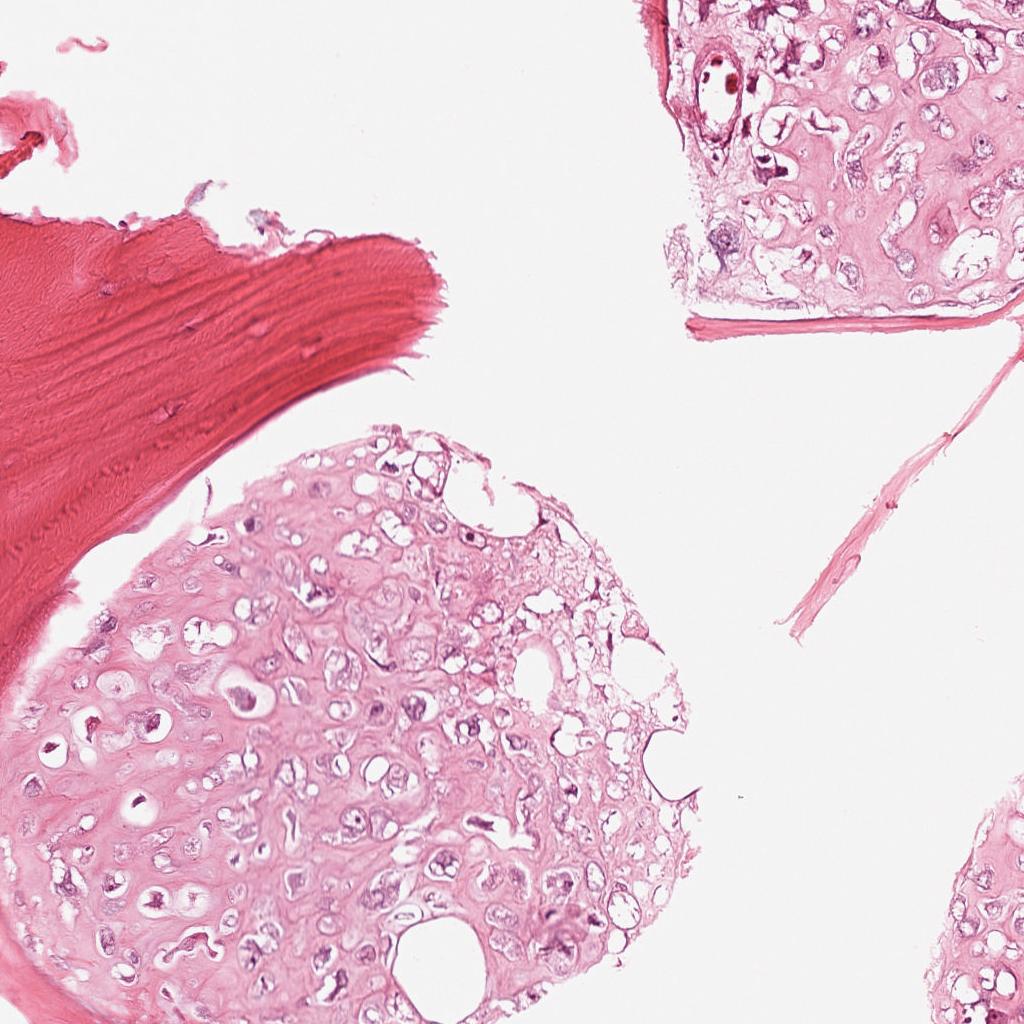
Label: Viable